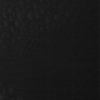
Label: not_dusty